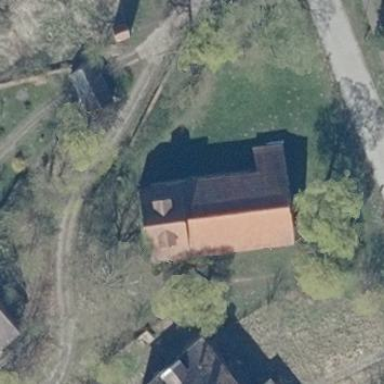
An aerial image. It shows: Beautiful church building.